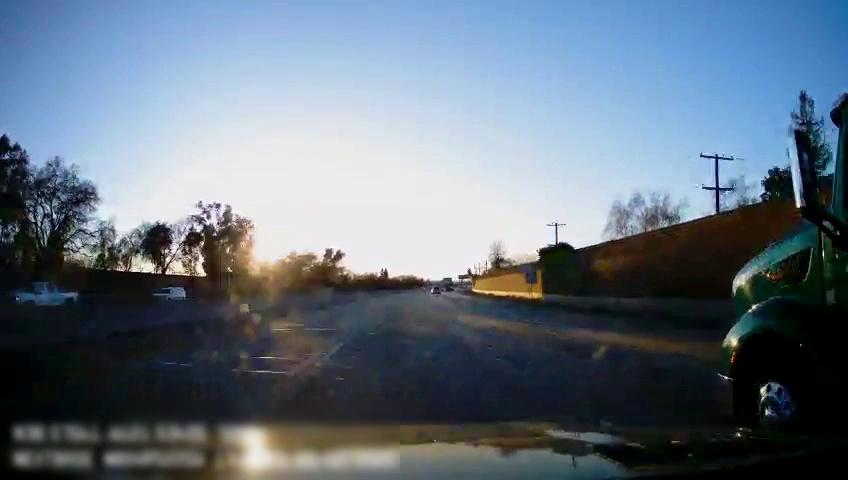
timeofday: Day
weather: Sunny
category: Drivable Space
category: Vehicles | Truck
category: Vehicles | SUV
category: Vehicles | Truck
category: Vehicles | Van
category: Lanes | Alternate Lane
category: Traffic | Signs